Question: I have created simple windows form using .NET 3.5. The application runs on Windows CE device.
When i show this form in my application, there is grey line covering top cca 20 pixels of the form.
Screenshot, in red ellipse:

Code:
'''
using System;
using System.Linq;
using System.Collections.Generic;
using System.ComponentModel;
using System.Data;
using System.Drawing;
using System.Text;
using System.Windows.Forms;
namespace eInventorymobile
{
public partial class frmCustomMessageBox : Form
{
#region --- fields ---
MessageBoxButtons btns;
#endregion
#region --- form methods ---
/// <summary>
/// Inicializace
/// </summary>
/// <param name="btns"></param>
/// <param name="sTitle"></param>
/// <param name="sMessage"></param>
public frmCustomMessageBox(MessageBoxButtons btn, string sTitle, string sMessage)
{
InitializeComponent();
this.btns = btn;
lblTitle.Text = sTitle;
lblMessage.Text = sMessage;
}
private void frmCustomMessageBox_Load(object sender, EventArgs e)
{
switch (this.btns)
{
case MessageBoxButtons.OK:
btnOk.Visible = true;
btnNo.Visible = false;
btnYes.Visible = false;
btnOk.Focus();
break;
case MessageBoxButtons.YesNo:
btnOk.Visible = false;
btnNo.Visible = true;
btnYes.Visible = true;
btnYes.Focus();
break;
default:
btnOk.Visible = false;
btnNo.Visible = true;
btnYes.Visible = true;
btnYes.Focus();
break;
}
}
#endregion
#region --- events ---
/// <summary>
/// Kliknuti na ANO nastavi dialog result na Yes a ukonci formular
/// </summary>
/// <param name="sender"></param>
/// <param name="e"></param>
private void btnYes_Click(object sender, EventArgs e)
{
this.DialogResult = DialogResult.Yes;
this.Close();
}
/// <summary>
/// Kliknuti na NE nastavi dialog result na Ne a ukonci formular
/// </summary>
/// <param name="sender"></param>
/// <param name="e"></param>
private void btnNo_Click(object sender, EventArgs e)
{
this.DialogResult = DialogResult.No;
this.Close();
}
/// <summary>
/// Kliknuti na OK nastavi dialog result na OK a ukonci formular
/// </summary>
/// <param name="sender"></param>
/// <param name="e"></param>
private void btnOk_Click(object sender, EventArgs e)
{
this.DialogResult = DialogResult.OK;
this.Close();
}
#endregion
}
}
namespace eInventorymobile
{
partial class frmCustomMessageBox
{
/// <summary>
/// Required designer variable.
/// </summary>
private System.ComponentModel.IContainer components = null;
private System.Windows.Forms.MainMenu mainMenu1;
/// <summary>
/// Clean up any resources being used.
/// </summary>
/// <param name="disposing">true if managed resources should be disposed; otherwise, false.</param>
protected override void Dispose(bool disposing)
{
if (disposing && (components != null))
{
components.Dispose();
}
base.Dispose(disposing);
}
#region Windows Form Designer generated code
/// <summary>
/// Required method for Designer support - do not modify
/// the contents of this method with the code editor.
/// </summary>
private void InitializeComponent()
{
this.mainMenu1 = new System.Windows.Forms.MainMenu();
this.lblMessage = new System.Windows.Forms.Label();
this.btnYes = new System.Windows.Forms.Button();
this.btnNo = new System.Windows.Forms.Button();
this.btnOk = new System.Windows.Forms.Button();
this.panel1 = new System.Windows.Forms.Panel();
this.lblTitle = new System.Windows.Forms.Label();
this.panel1.SuspendLayout();
this.SuspendLayout();
//
// lblMessage
//
this.lblMessage.Font = new System.Drawing.Font("Tahoma", 11F, System.Drawing.FontStyle.Bold);
this.lblMessage.ForeColor = System.Drawing.Color.White;
this.lblMessage.Location = new System.Drawing.Point(12, 44);
this.lblMessage.Name = "lblMessage";
this.lblMessage.Size = new System.Drawing.Size(170, 63);
this.lblMessage.Text = "Message";
//
// btnYes
//
this.btnYes.BackColor = System.Drawing.Color.Gray;
this.btnYes.Font = new System.Drawing.Font("Tahoma", 10F, System.Drawing.FontStyle.Bold);
this.btnYes.ForeColor = System.Drawing.Color.White;
this.btnYes.Location = new System.Drawing.Point(5, 110);
this.btnYes.Name = "btnYes";
this.btnYes.Size = new System.Drawing.Size(91, 35);
this.btnYes.TabIndex = 1;
this.btnYes.Text = "ANO";
this.btnYes.Click += new System.EventHandler(this.btnYes_Click);
//
// btnNo
//
this.btnNo.BackColor = System.Drawing.Color.Gray;
this.btnNo.Font = new System.Drawing.Font("Tahoma", 10F, System.Drawing.FontStyle.Bold);
this.btnNo.ForeColor = System.Drawing.Color.White;
this.btnNo.Location = new System.Drawing.Point(103, 110);
this.btnNo.Name = "btnNo";
this.btnNo.Size = new System.Drawing.Size(91, 35);
this.btnNo.TabIndex = 2;
this.btnNo.Text = "NE";
this.btnNo.Click += new System.EventHandler(this.btnNo_Click);
//
// btnOk
//
this.btnOk.BackColor = System.Drawing.Color.Gray;
this.btnOk.Font = new System.Drawing.Font("Tahoma", 10F, System.Drawing.FontStyle.Bold);
this.btnOk.ForeColor = System.Drawing.Color.White;
this.btnOk.Location = new System.Drawing.Point(53, 110);
this.btnOk.Name = "btnOk";
this.btnOk.Size = new System.Drawing.Size(91, 35);
this.btnOk.TabIndex = 3;
this.btnOk.Text = "OK";
this.btnOk.Click += new System.EventHandler(this.btnOk_Click);
//
// panel1
//
this.panel1.BackColor = System.Drawing.Color.RoyalBlue;
this.panel1.Controls.Add(this.lblTitle);
this.panel1.Location = new System.Drawing.Point(0, 0);
this.panel1.Name = "panel1";
this.panel1.Size = new System.Drawing.Size(198, 33);
//
// lblTitle
//
this.lblTitle.BackColor = System.Drawing.Color.Transparent;
this.lblTitle.Font = new System.Drawing.Font("Tahoma", 9F, System.Drawing.FontStyle.Bold);
this.lblTitle.ForeColor = System.Drawing.Color.White;
this.lblTitle.Location = new System.Drawing.Point(5, 7);
this.lblTitle.Name = "lblTitle";
this.lblTitle.Size = new System.Drawing.Size(189, 25);
this.lblTitle.Text = "Title";
//
// frmCustomMessageBox
//
this.AutoScaleDimensions = new System.Drawing.SizeF(96F, 96F);
this.AutoScaleMode = System.Windows.Forms.AutoScaleMode.Dpi;
this.AutoScroll = true;
this.BackColor = System.Drawing.Color.FromArgb(((int)(((byte)(57)))), ((int)(((byte)(60)))), ((int)(((byte)(69)))));
this.ClientSize = new System.Drawing.Size(198, 150);
this.ControlBox = false;
this.Controls.Add(this.panel1);
this.Controls.Add(this.lblMessage);
this.Controls.Add(this.btnOk);
this.Controls.Add(this.btnNo);
this.Controls.Add(this.btnYes);
this.FormBorderStyle = System.Windows.Forms.FormBorderStyle.FixedDialog;
this.Location = new System.Drawing.Point(20, 60);
this.MaximizeBox = false;
this.Menu = this.mainMenu1;
this.MinimizeBox = false;
this.Name = "frmCustomMessageBox";
this.Text = "frmCustomMessageBox";
this.TopMost = true;
this.Load += new System.EventHandler(this.frmCustomMessageBox_Load);
this.panel1.ResumeLayout(false);
this.ResumeLayout(false);
}
#endregion
private System.Windows.Forms.Label lblMessage;
private System.Windows.Forms.Button btnYes;
private System.Windows.Forms.Button btnNo;
private System.Windows.Forms.Button btnOk;
private System.Windows.Forms.Panel panel1;
private System.Windows.Forms.Label lblTitle;
}
}
'''
There is no panel, or label, or texbox, or anything else on the form, where the grey panel is displayed. It is not a control, which should be invisible or anything similar - there is just nothing there. I can not think of anything, which could cause this.
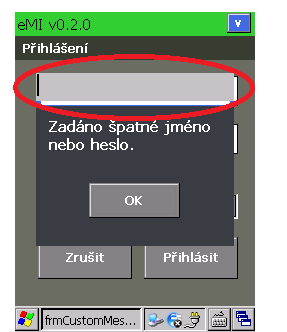
Answer: It is the automatically added 'System.Windows.Forms.MainMenu' for the form. Remove it in the designer (you'll find it in the gray area below the forms designer, where all the non-visible controls like timers, serial ports etc. go).
You can also see it in the designer code you posted:
'''
private void InitializeComponent()
{
this.mainMenu1 = new System.Windows.Forms.MainMenu();
...
'''